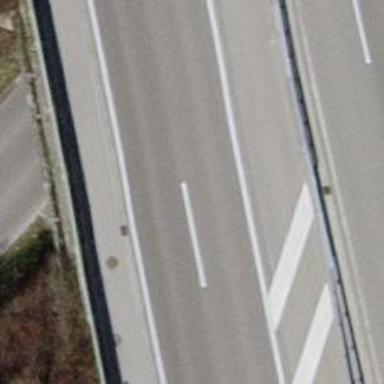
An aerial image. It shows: Motorway bridge with asphalt surface.